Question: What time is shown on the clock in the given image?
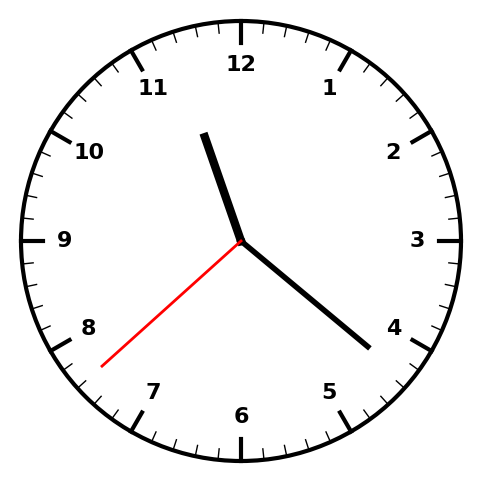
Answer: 11:21:38